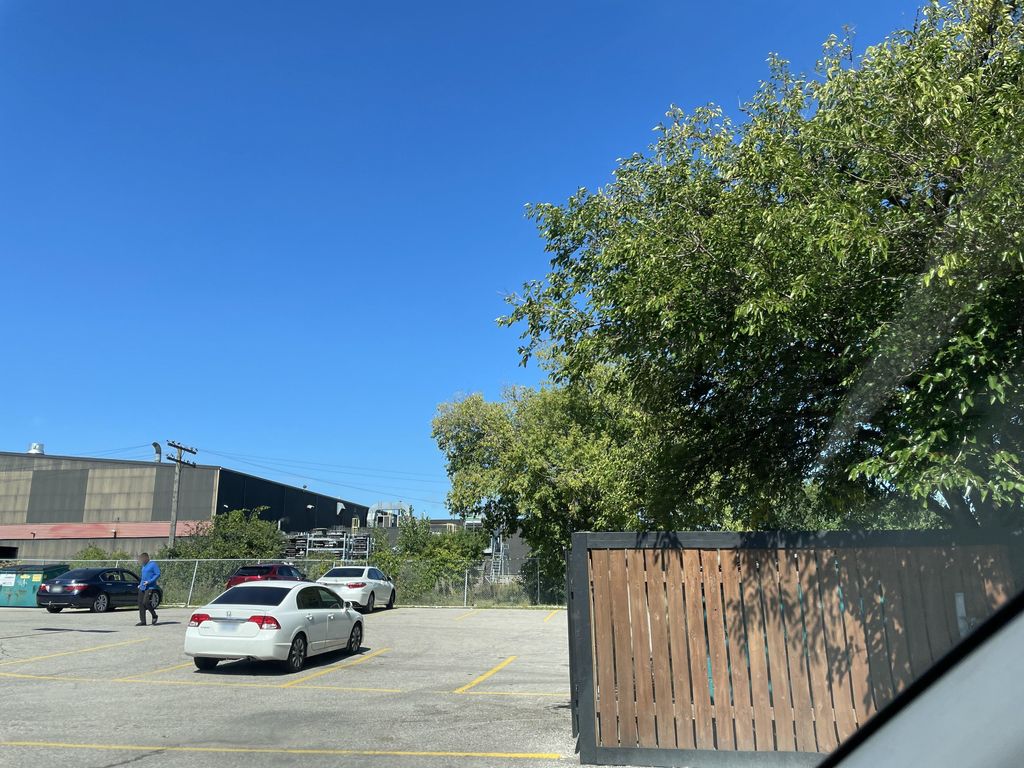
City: kitchener-waterloo